Aerial crown-view tile of a tropical tree (Barro Colorado Island, Panama), acquired 20240611:
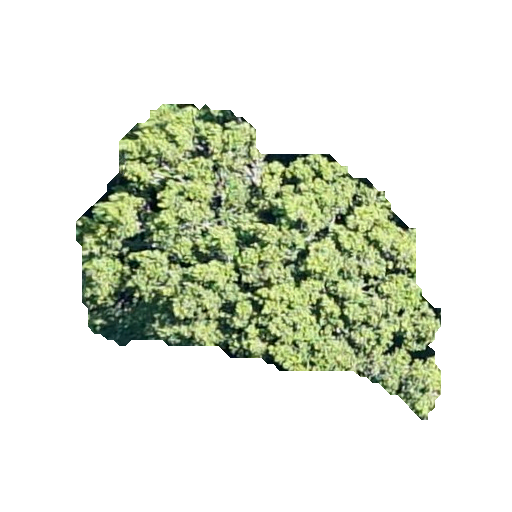
Species: Poulsenia armata
GBIF accepted scientific name: Poulsenia armata
Crown area: 111.143 m²